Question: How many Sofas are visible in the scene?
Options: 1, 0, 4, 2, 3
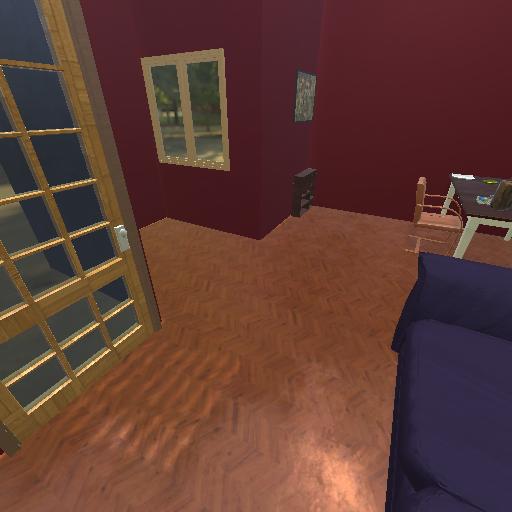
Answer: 1